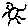
Label: sun